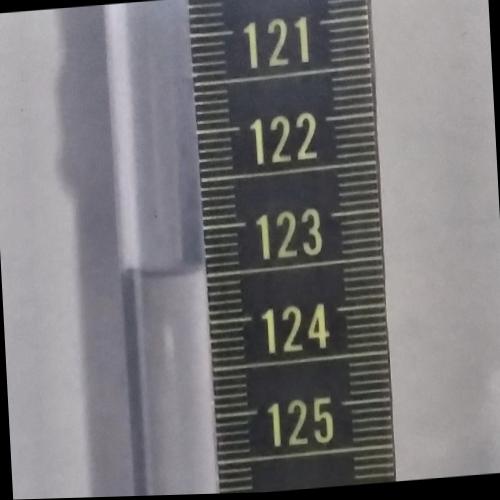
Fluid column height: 123.5 cm